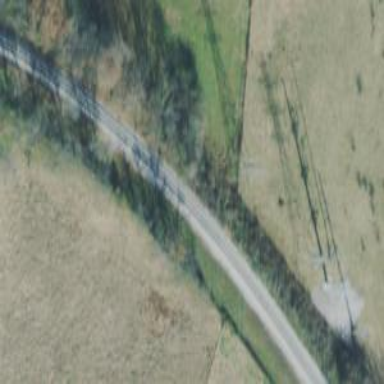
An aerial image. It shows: Railway track.